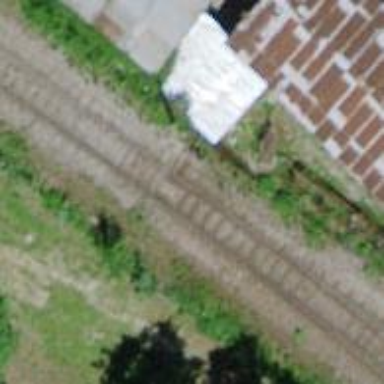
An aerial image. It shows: Railway switch.